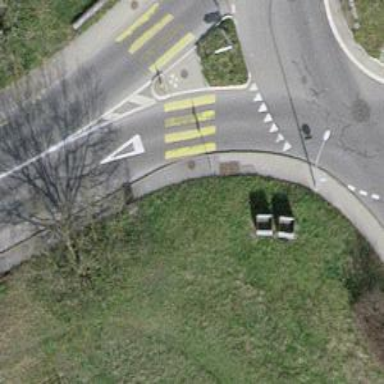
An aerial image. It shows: Kerb serving as barrier.